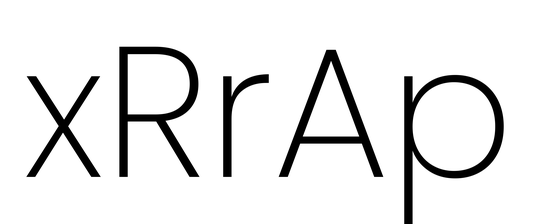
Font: Poppins-ExtraLight